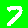
Digit: 7